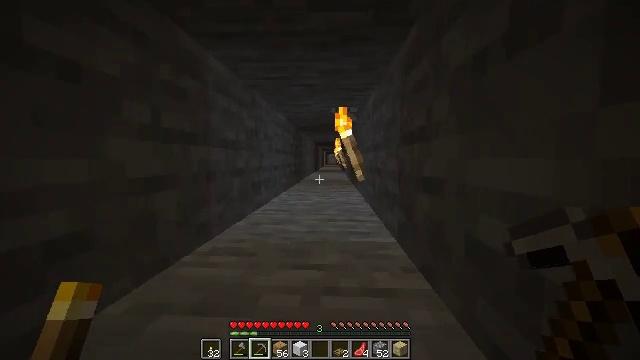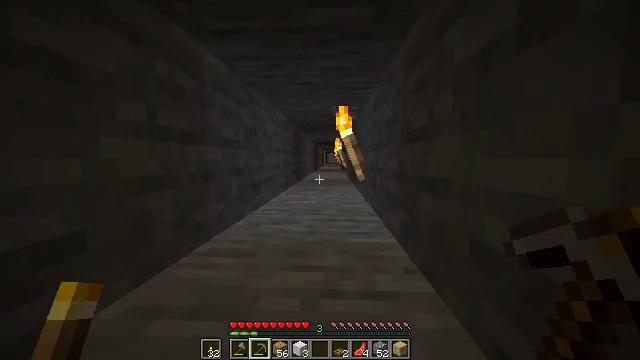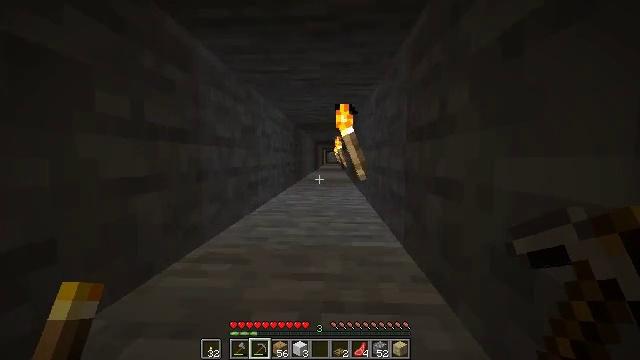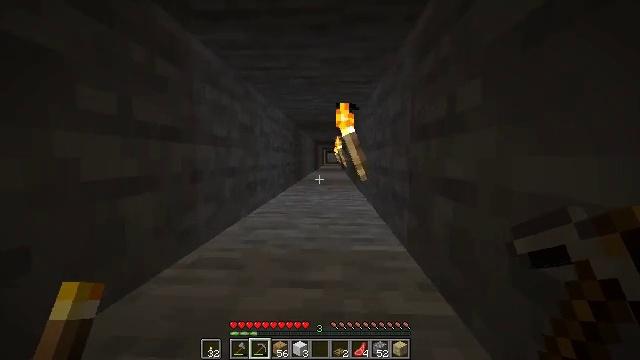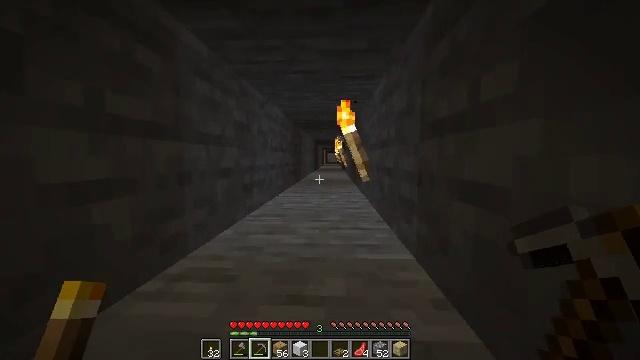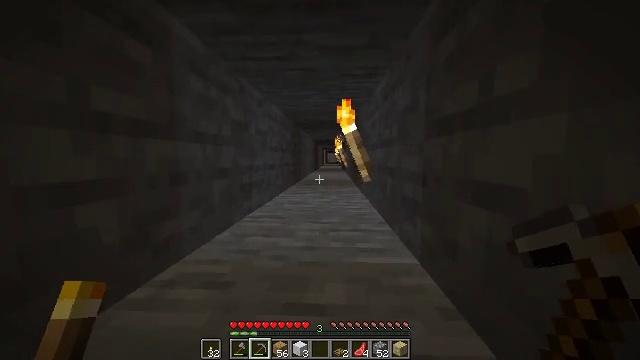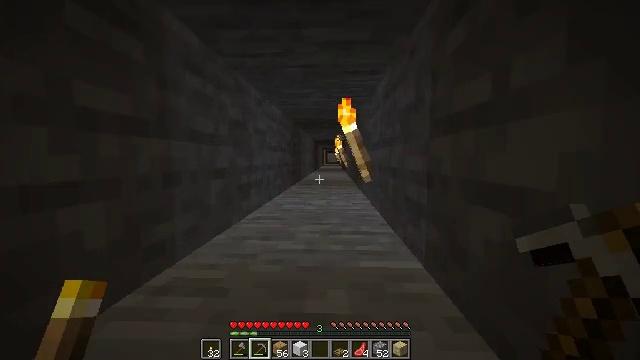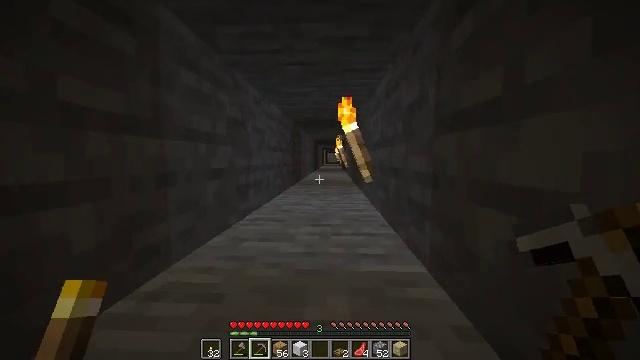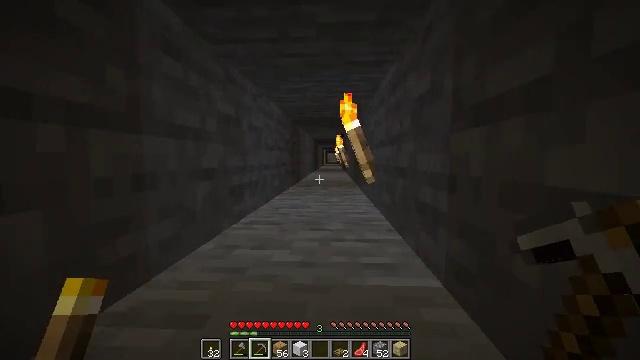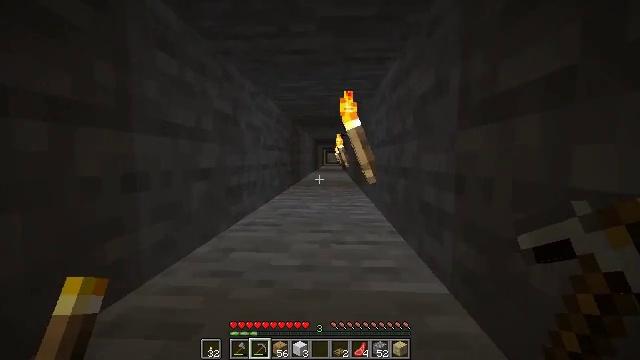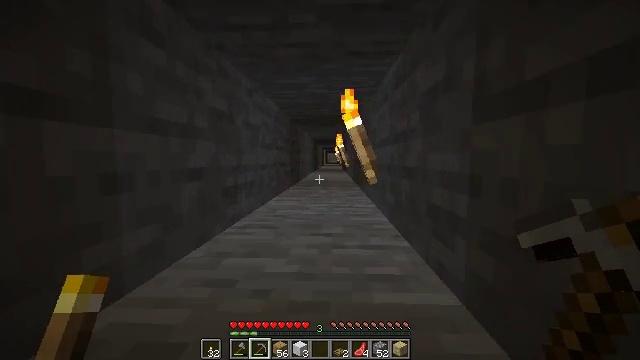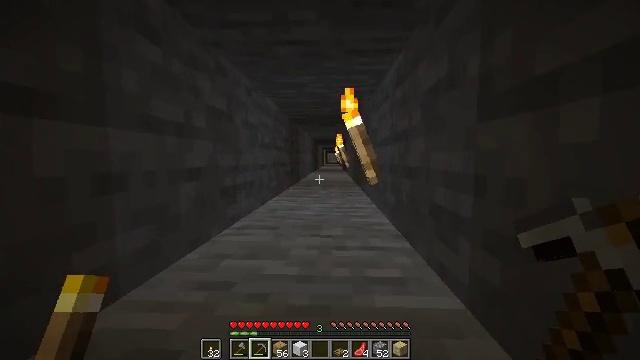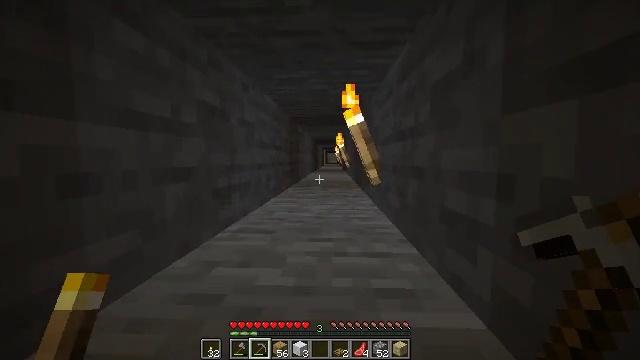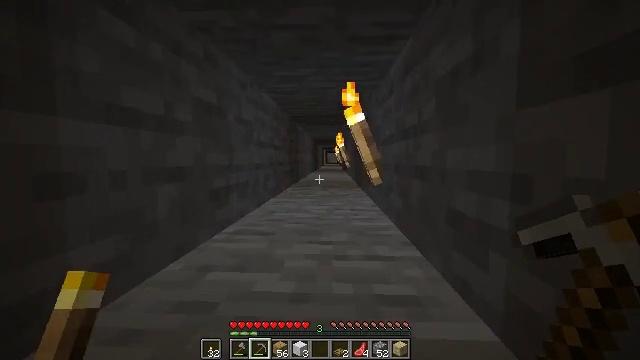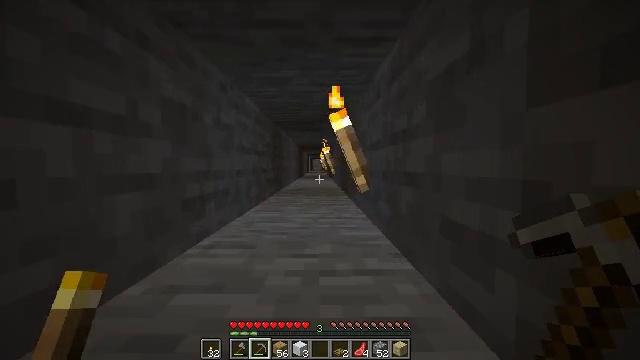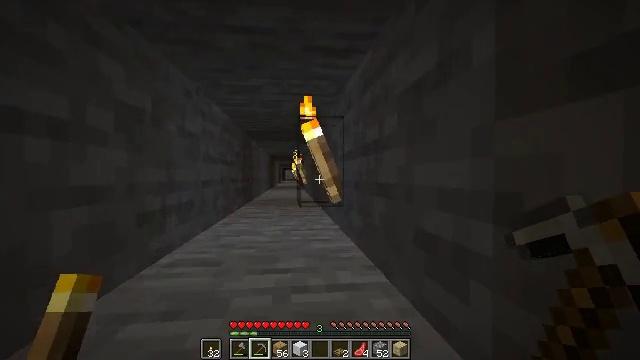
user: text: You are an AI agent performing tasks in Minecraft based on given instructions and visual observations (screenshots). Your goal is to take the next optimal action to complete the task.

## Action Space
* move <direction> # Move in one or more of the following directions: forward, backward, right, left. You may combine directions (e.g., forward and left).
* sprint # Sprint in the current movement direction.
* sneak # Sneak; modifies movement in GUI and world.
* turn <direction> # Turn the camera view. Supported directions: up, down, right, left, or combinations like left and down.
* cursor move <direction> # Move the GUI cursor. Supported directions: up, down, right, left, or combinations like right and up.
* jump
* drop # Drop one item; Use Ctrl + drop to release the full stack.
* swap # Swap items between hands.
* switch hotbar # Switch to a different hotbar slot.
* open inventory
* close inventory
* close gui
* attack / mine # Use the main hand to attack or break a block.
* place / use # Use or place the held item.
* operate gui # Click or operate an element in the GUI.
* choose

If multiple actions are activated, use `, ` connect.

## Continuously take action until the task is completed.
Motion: motion action
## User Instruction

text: craft item air
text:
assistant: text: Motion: move forward, sprint
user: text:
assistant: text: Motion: move forward, sprint
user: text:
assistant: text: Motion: move forward, sprint
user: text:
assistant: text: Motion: move forward, sprint
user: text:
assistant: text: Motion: move forward, sprint
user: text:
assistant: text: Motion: move forward, sprint
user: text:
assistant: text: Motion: move forward, sprint
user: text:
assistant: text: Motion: move forward, sprint
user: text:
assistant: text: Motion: move forward, sprint
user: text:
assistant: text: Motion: move forward, sprint
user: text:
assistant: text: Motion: move forward, sprint
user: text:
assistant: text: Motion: move forward, sprint
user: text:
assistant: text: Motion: move forward, sprint
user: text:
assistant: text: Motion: move forward, sprint, turn right and up
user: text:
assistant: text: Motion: move forward, sprint, turn right and up
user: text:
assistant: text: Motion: move forward, sprint, turn right
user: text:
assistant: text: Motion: move forward, sprint, turn right and up
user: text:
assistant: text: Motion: move forward, sprint, turn right and up
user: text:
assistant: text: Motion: move forward, sprint, turn right
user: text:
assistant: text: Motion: move forward, sprint
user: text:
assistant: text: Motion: move forward, sprint
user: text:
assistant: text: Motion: move forward, sprint
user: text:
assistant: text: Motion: move forward, sprint
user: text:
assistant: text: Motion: move forward, sprint
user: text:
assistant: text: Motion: move forward, sprint
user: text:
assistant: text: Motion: move forward, sprint
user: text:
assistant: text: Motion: move forward, sprint
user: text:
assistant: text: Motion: move forward, sprint
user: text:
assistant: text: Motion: move forward, sprint
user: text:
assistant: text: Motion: move forward, sprint